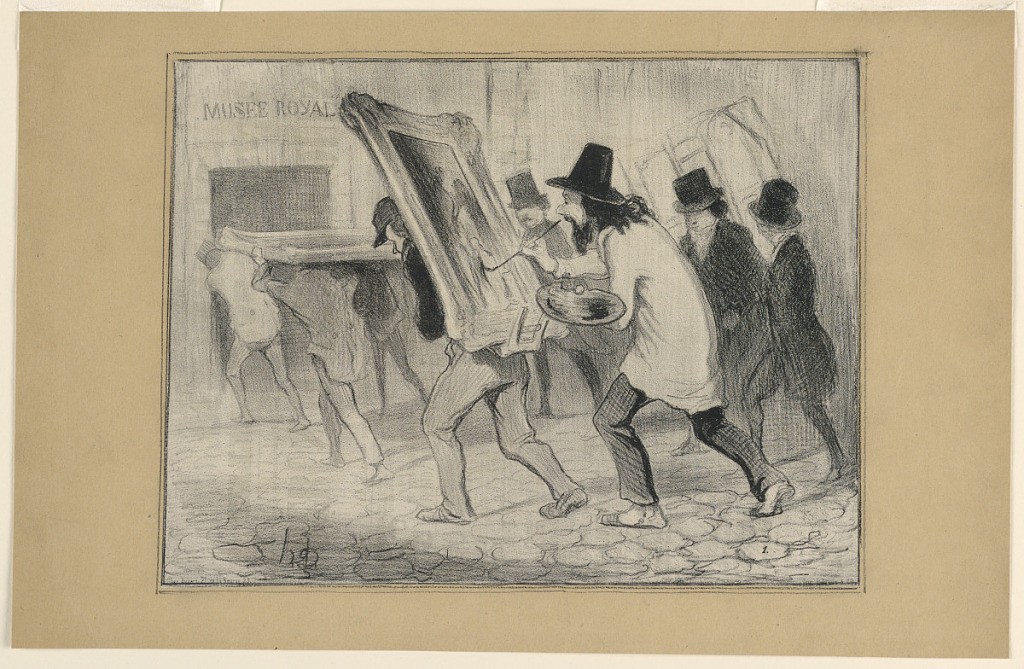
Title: Le Dernier Jour de la Reception des Tableaux, from Charivari
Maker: Honore Daumier, French, 1808 – 1879
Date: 1846
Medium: Lithograph in black ink on paper
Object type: Print
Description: Horizontal rectangle. Street scene showing an artist quickly touching up a painting borne on the back of a porter.